Field crop: maize
Growth stage: 2
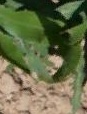
Species: maize